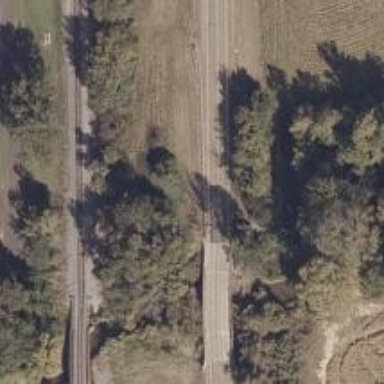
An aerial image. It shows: Secondary road crossing bridge with asphalt surface.